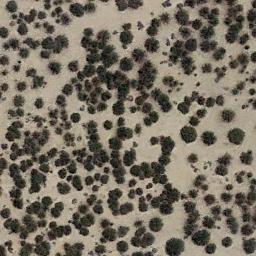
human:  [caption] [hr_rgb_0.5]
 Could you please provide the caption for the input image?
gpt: There are several winding paths in the jungle .

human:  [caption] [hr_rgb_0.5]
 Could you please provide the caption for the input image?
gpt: The chaparral is consist of many bushes on the desert .

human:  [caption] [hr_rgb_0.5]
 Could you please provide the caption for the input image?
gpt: A lot of green chaparrals grow in the desert .

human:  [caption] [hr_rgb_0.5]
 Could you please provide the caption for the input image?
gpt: Chaparral is densely and evenly distributed on the sand .

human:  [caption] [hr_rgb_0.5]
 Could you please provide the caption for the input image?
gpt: The chaparral is uneven but dense .